Interaction volume radius: 5 \u00c5
Interaction volume height: 15 \u00c5
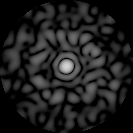
Disorder parameter: 0.7982